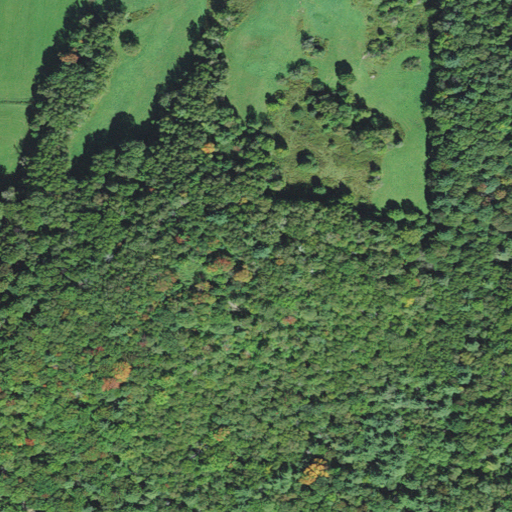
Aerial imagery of mountain in Vermont named Orcutt Hill containing deciduous forest, pasture, mixed forest, and evergreen forest